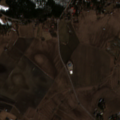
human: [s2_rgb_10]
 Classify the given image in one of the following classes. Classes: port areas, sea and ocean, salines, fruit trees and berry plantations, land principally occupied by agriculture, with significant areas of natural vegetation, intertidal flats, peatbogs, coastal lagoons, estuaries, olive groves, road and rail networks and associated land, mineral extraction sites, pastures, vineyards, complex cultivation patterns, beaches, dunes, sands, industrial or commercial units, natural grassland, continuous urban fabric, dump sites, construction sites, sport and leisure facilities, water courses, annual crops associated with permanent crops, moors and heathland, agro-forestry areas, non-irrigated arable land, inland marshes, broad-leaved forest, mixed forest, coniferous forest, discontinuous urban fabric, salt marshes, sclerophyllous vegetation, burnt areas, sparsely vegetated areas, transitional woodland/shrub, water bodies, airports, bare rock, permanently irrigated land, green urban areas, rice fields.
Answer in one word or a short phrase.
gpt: discontinuous urban fabric, non-irrigated arable land, land principally occupied by agriculture, with significant areas of natural vegetation, coniferous forest